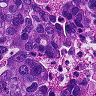
Metastatic tissue present: yes